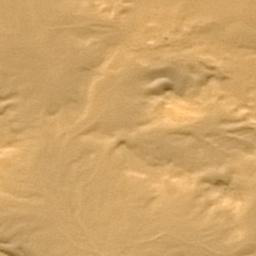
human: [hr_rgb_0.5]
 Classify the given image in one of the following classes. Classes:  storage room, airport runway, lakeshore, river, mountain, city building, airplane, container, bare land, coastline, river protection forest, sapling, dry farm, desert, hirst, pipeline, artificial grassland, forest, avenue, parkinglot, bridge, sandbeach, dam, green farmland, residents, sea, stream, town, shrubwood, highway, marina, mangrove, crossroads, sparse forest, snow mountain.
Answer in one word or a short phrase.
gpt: desert